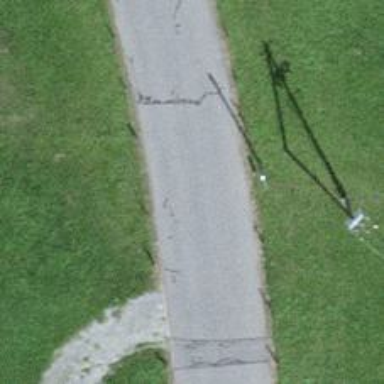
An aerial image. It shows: Passing place on the road.